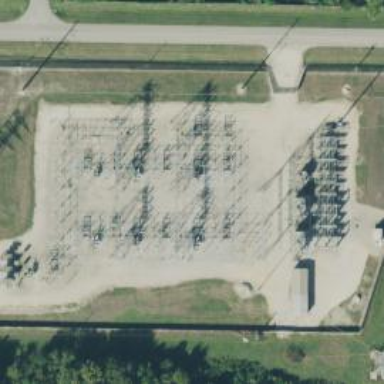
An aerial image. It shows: Switch for power supply.